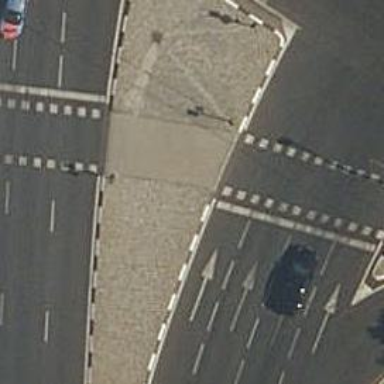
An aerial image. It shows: Raised kerb.